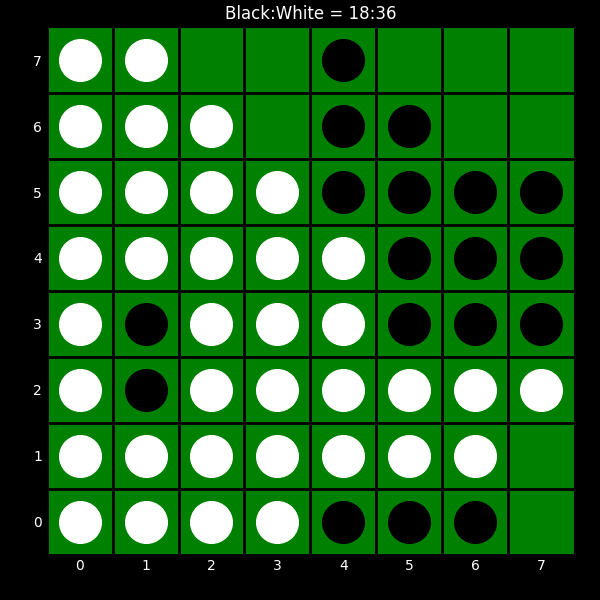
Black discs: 18
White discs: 36